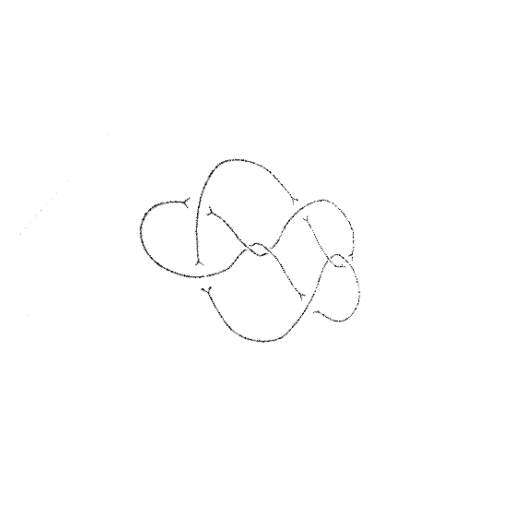
Crossing number: 8